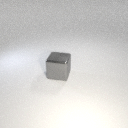
large gray metal cube